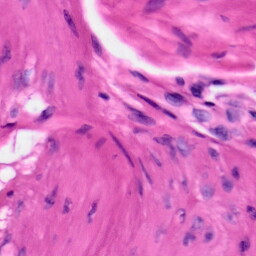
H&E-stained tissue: Skin